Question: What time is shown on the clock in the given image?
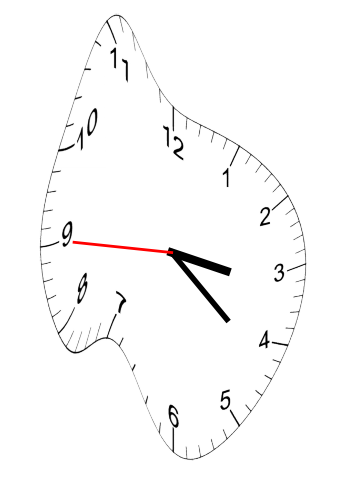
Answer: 03:21:45